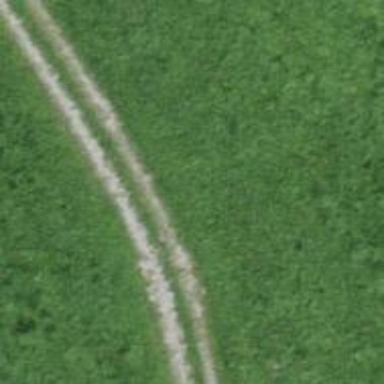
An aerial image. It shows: Track with grade 3 surface.